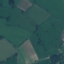
Land use / land cover: Pasture